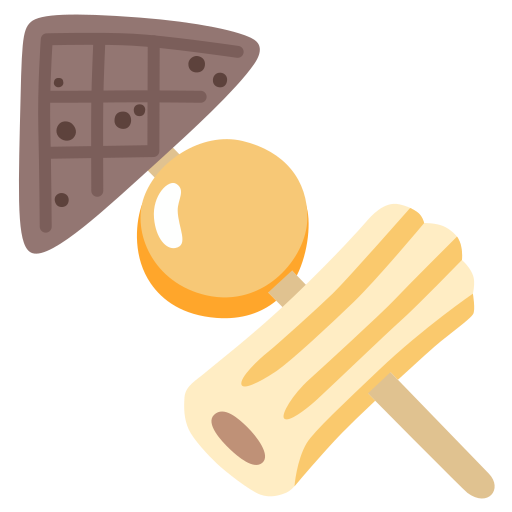
Emoji: 🍢